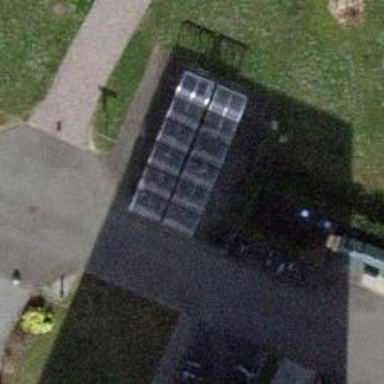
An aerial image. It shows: Bicycle parking area.